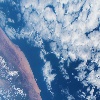
Label: cloud